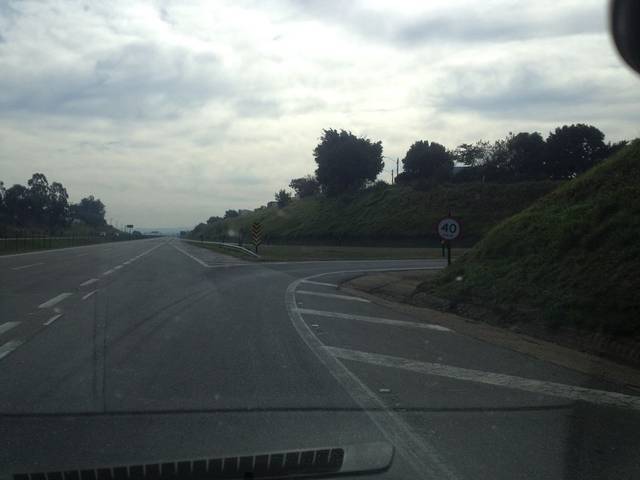
Region: Brazil
Coordinates: -23.254, -47.32